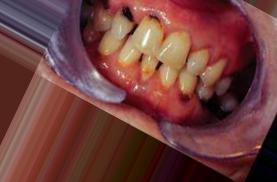
Condition: Caries